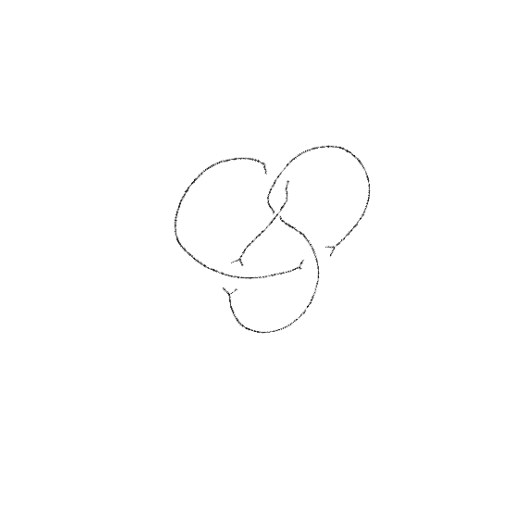
Crossing number: 4